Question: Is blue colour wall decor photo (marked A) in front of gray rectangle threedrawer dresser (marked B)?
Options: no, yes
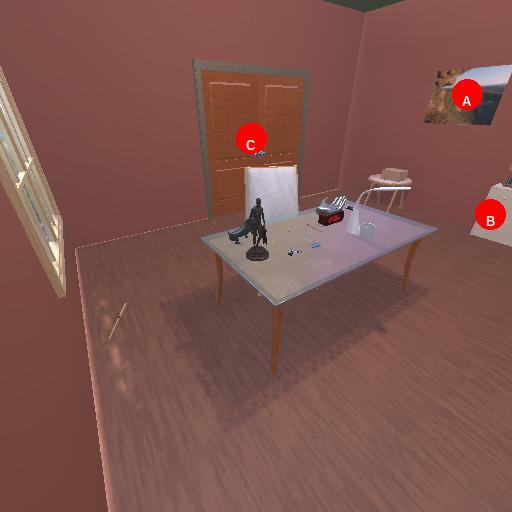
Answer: no